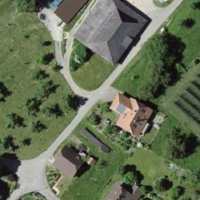
EUNIS habitat code: 54
Species observed at this site:
Hippocrepis emerus
Salvia pratensis